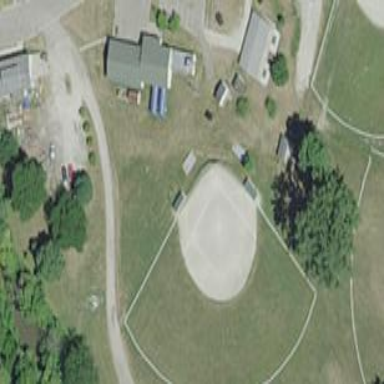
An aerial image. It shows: Baseball pitch for leisure land.